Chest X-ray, PA view. Patient: 65 years old, sex M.
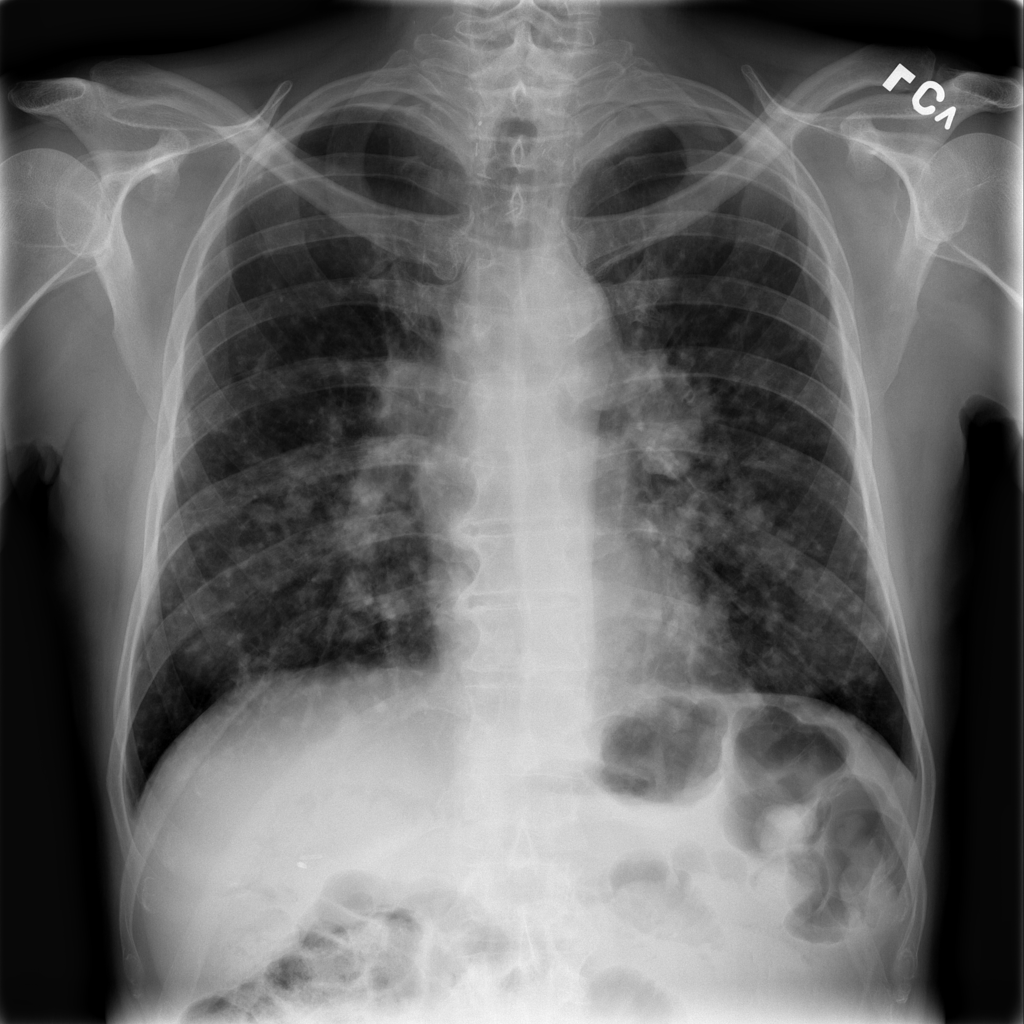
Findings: Infiltration, Nodule